Question: Okay, so I got an error and I believe this is the one that is Memory Management related, but what confuses me is that it doesn't point to anything specific. The program runs 100% fine on the simulator but whenever I run it on an actual device it loads up, but crashes when I hit the "start" button to initiate the program. Does anyone know how I can try to diagnose this issue?
Oh and another thing, when I try to run it under "instruments" to check for memory leaks and allocation errors, it gives me the beep-sound that says something is wrong and won't let me run the program to record.

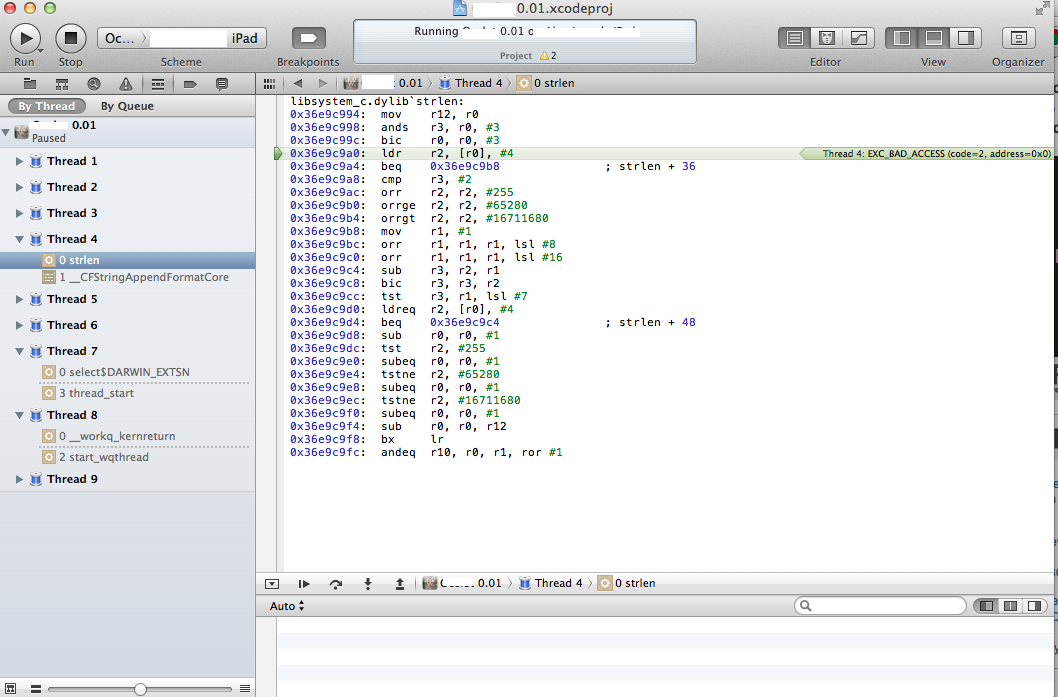
Answer: Ken Thomases was right. (see above comment) I found the error with a bunch of NSLogs to debug.